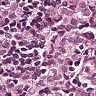
Metastatic tissue present: yes